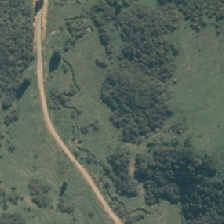
Land cover: grose_broom